Field crop: maize
Growth stage: 2
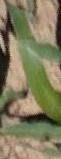
Species: maize